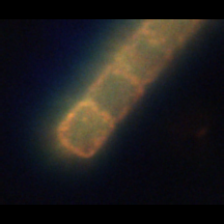
Taxon: Detonula
Group: Diatoms